Question: I'm studying 'Latent Aspect Rating Analysis' and
I'm trying to implement the method in r.
But I have no idea how to solve those in r programming.
Here is the equation:

Here is the <URL> code so far:
'''
-(t( alpha ) %*% Sd - rd) / delta) * Sd - sigma %*% (alpha - mu)
'''
I have to figure out the alpha which makes this equation to zero.
Delta and rd is constant, alpha, Sd and mu are matrix ( k x 1 ).
And sigma is a matrix (k x k ). In this case, k = 3.
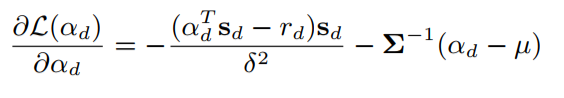
Answer: Define a function 'f' as follows which does the calculations of your equation
'''
f <- function(alpha) {
y <- numeric(length(alpha))
z <- matrix(alpha,nrow=k)
# or as.numeric((t(z) %*% sd - rd))
y <- - ((t(z) %*% sd - rd)[1,1]/delta^2) * matrix(sd,nrow=k) - solve(sigma) %*% (z - mu)
y
}
'''
Note: the expression you gave in 'R' had at least one mistake; 'delta' should have been 'delta^2'.
Create some fake data:
'''
# some fake data
set.seed(401)
k <- 3
sd <- runif(k)
rd <- runif(k)
delta <- 1
rd <- .04
mu <- 1
sigma <- matrix(runif(k*k,1,4),nrow=k,ncol=3)
sigma
alpha <- rep(1,k)
'''
Show the value of 'f' for this constellation of variables
'''
f(alpha)
'''
Use a non linear equation solver to solve for 'alpha' as follows
'''
library(nleqslv)
nleqslv(alpha,f)
'''
If you are going to evaluate 'f' many times it is advisable to compute 'solve(sigma)' (the inverse of 'sigma') once beforehand.